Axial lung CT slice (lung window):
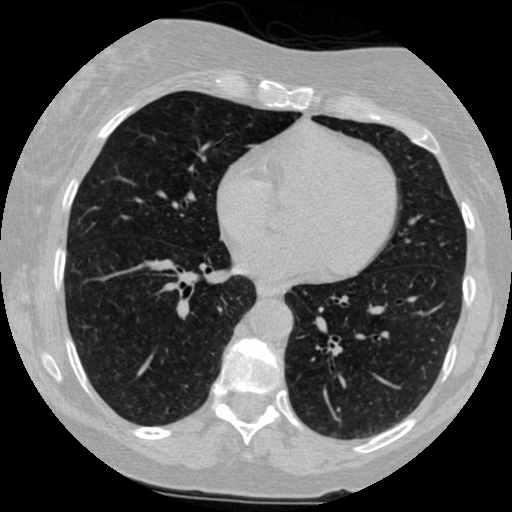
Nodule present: no